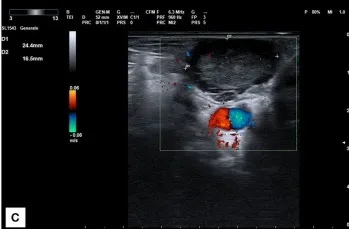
Ultrasound scan of a locally recurrent neck lesion in right supraclavicular region. Progressive tumor reduction after 2.
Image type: radiology (ultrasound)